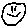
Label: smiley face